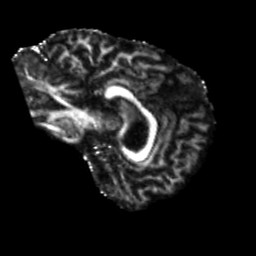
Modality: FA
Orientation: sagittal
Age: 60
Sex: female
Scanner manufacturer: siemens
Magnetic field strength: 3 T
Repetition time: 5.25 s
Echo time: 0.08 s